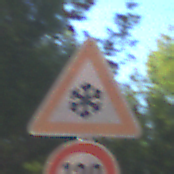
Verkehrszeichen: SchneeOderEisglaette
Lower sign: Geschwindigkeit120
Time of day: MorningAfternoon
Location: Outdoor (Suburban)
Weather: PartlyCloudy
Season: NotSpecified
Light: Natural